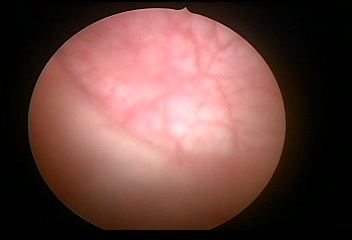
Modality: WLC
Class: Normal mucosa
Bladder cancer association: No